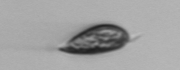
Label: Prorocentrum_triestinum